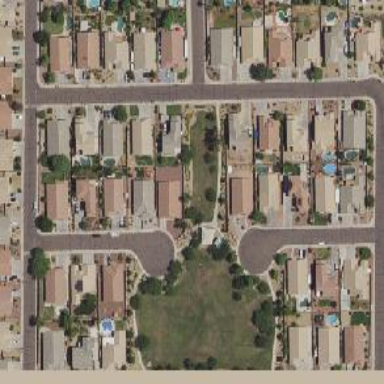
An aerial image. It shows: Residential area composed of single-family homes.